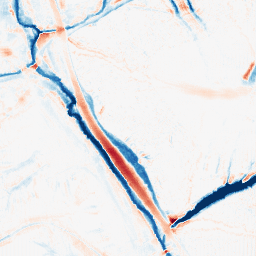
Category: morphological
Decomposition family: morphological
Decomposition parameters: operation: average
size: 10
Upsampling method: fft_zeropad
Upsampling parameters: scale: 2
Upsampling scale: 2